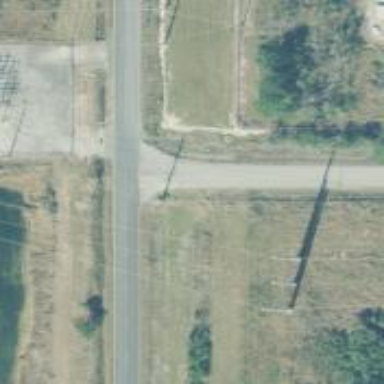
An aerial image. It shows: Power pole.